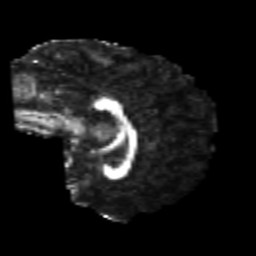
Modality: FA
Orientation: sagittal
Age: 20
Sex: female
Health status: healthy
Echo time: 0.074 s